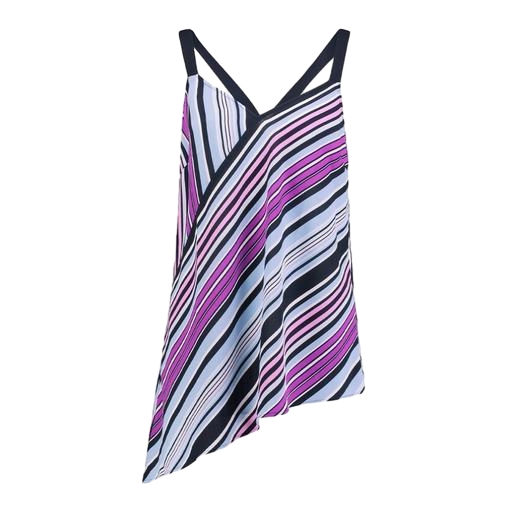
multicolor megan dip side swing cami, purple asymmetric tank top, asymmetrical stripe top, white background